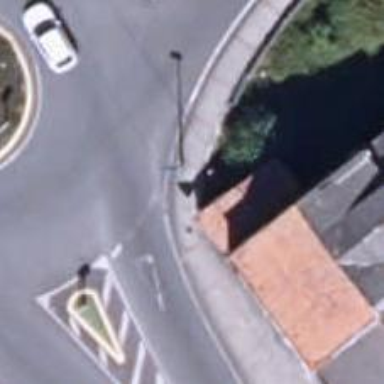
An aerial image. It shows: Sidewalk.